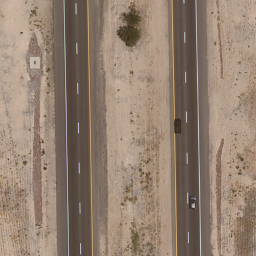
Label: freeway